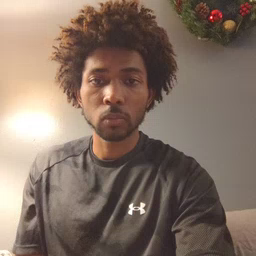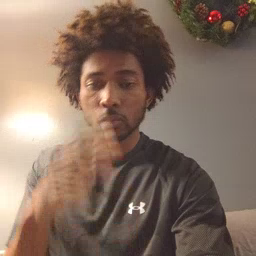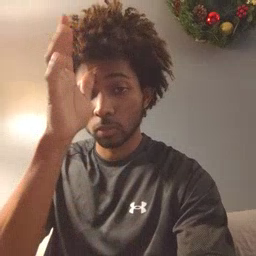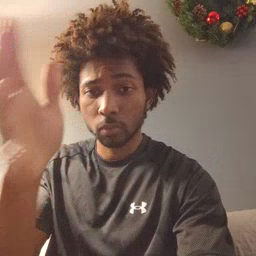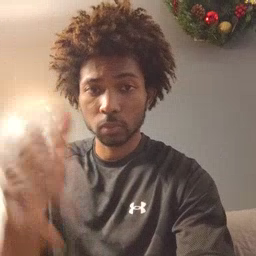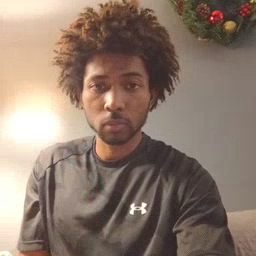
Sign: grandpa